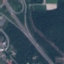
Label: Highway